Question: In <URL>

How to make Hibernate Lazy initialization to work (within Spring Boot)?
'''
org.hibernate.LazyInitializationException: could not initialize proxy - no Session
at org.hibernate.proxy.AbstractLazyInitializer.initialize(AbstractLazyInitializer.java:165) ~[hibernate-core-4.3.11.Final.jar:4.3.11.Final]
at org.hibernate.proxy.AbstractLazyInitializer.getImplementation(AbstractLazyInitializer.java:286) ~[hibernate-core-4.3.11.Final.jar:4.3.11.Final]
at org.hibernate.proxy.pojo.javassist.JavassistLazyInitializer.invoke(JavassistLazyInitializer.java:185) ~[hibernate-core-4.3.11.Final.jar:4.3.11.Final]
at com.example.domain.Employee_$$_jvstb7e_2.toString(Employee_$$_jvstb7e_2.java) ~[bin/:na]
at java.lang.String.valueOf(String.java:2994) ~[na:1.8.0_74]
at java.lang.StringBuilder.append(StringBuilder.java:131) ~[na:1.8.0_74]
at com.example.domain.Phone.toString(Phone.java:13) ~[bin/:na]
at com.example.SpringBootQuerydslTestBean$1.run(SpringBootQuerydslTestBean.java:49) ~[bin/:na]
at org.springframework.boot.SpringApplication.callRunner(SpringApplication.java:806) [spring-boot-1.3.5.RELEASE.jar:1.3.5.RELEASE]
... 6 common frames omitted
'''
<URL>
'''
public class Phone {
...
@ManyToOne(fetch=FetchType.LAZY)
private Employee owner;
'''
P.S.
Some advises to use 'FetchType.EAGER' like in <URL>,
but making Lazy loading work (within Spring Boot, Spring Data JPA) is exactly my goal.
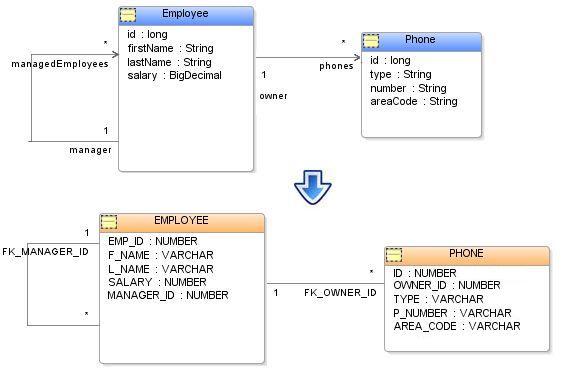
Answer: Thanks to M. Deinum for hint.
This particular case
was solved by adding 'toString()' in 'Employee' to re-define over Lombok 'toString()'
'''
@Override
public String toString() {
return "Employee [id=" + id + ", firstName=" + firstName + ", lastName=" + lastName + "]";
}
'''
also <URL>
code at <URL>